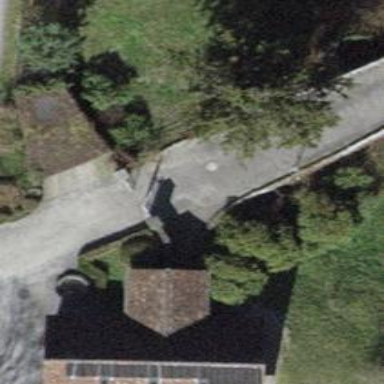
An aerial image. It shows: Gate.